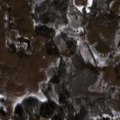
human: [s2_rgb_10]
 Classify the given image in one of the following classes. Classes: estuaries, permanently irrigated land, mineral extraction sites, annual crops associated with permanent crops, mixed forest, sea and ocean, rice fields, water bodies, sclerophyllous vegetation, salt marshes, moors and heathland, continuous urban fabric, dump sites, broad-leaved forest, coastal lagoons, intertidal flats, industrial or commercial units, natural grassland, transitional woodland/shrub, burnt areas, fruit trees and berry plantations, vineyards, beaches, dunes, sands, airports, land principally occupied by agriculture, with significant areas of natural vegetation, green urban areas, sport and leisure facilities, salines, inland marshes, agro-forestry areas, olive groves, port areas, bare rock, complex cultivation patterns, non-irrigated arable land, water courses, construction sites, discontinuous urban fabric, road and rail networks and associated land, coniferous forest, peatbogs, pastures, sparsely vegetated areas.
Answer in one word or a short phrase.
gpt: non-irrigated arable land, pastures, land principally occupied by agriculture, with significant areas of natural vegetation, broad-leaved forest